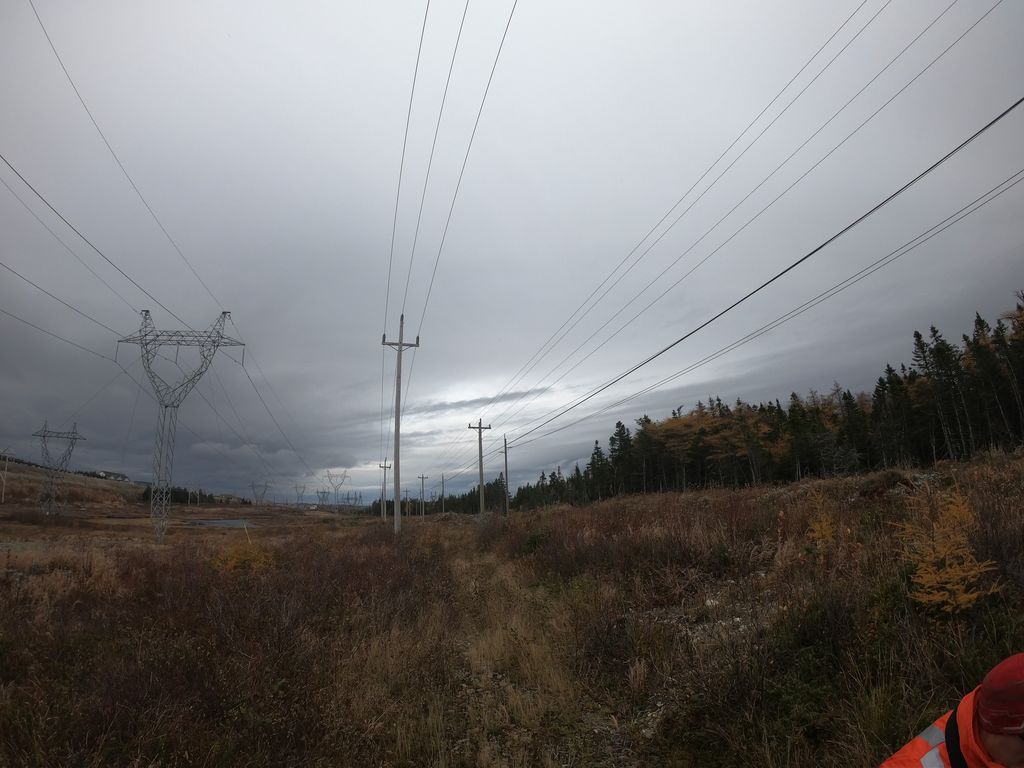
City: st_johns